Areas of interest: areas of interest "Home Furnishing and Building Materials Market"
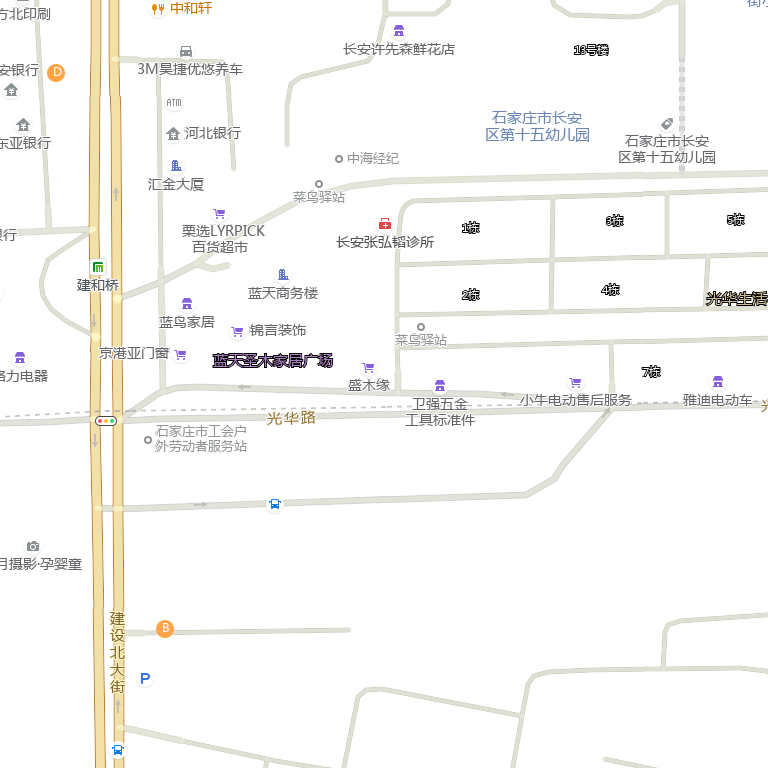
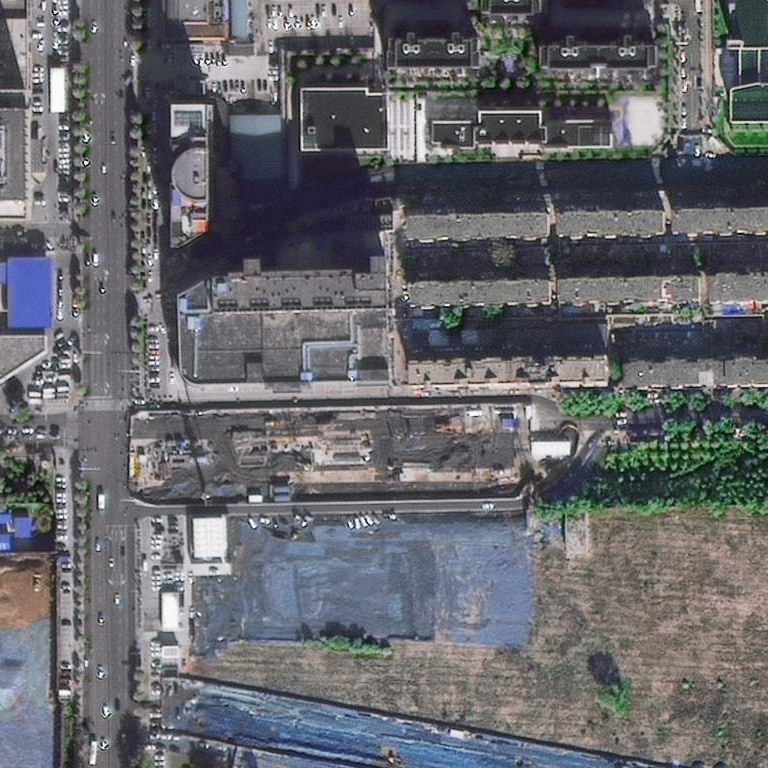